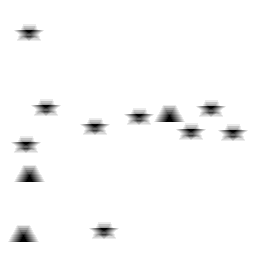
Squares: 0
Triangles: 3
Stars: 9
Total shapes: 12